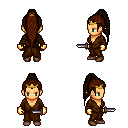
a pixel art fantasy rpg character, female body template, human, tanned skin, brown robe, gold greaves, brown extra-long topknot hairstyle, gold tiara, gold gloves, brown shoes, dagger, four views (front, back, left, right), 2x2 character sprite sheet, small pixel art, hard edges, no anti-aliasing